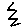
Label: zigzag